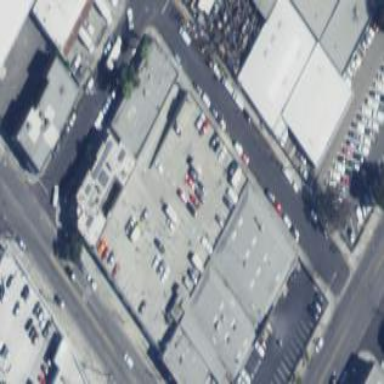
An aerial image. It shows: Retail building.